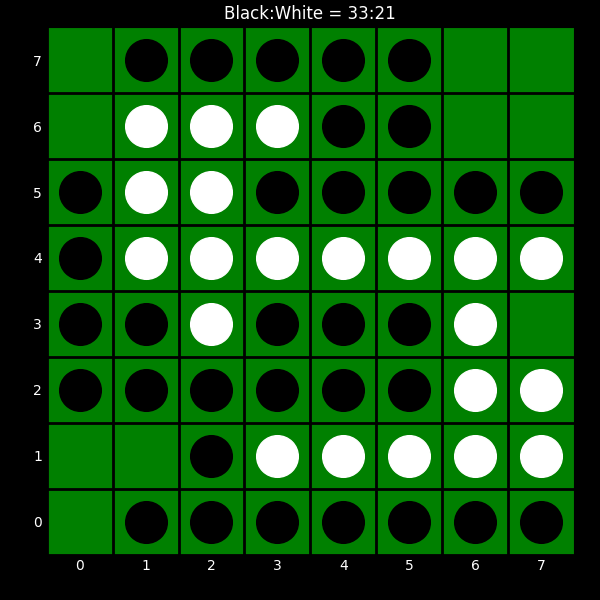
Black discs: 33
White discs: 21